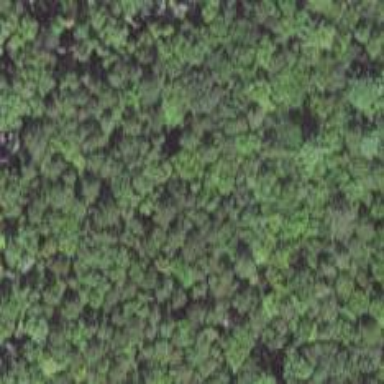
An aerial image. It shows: Woodland with needle-leaved trees.